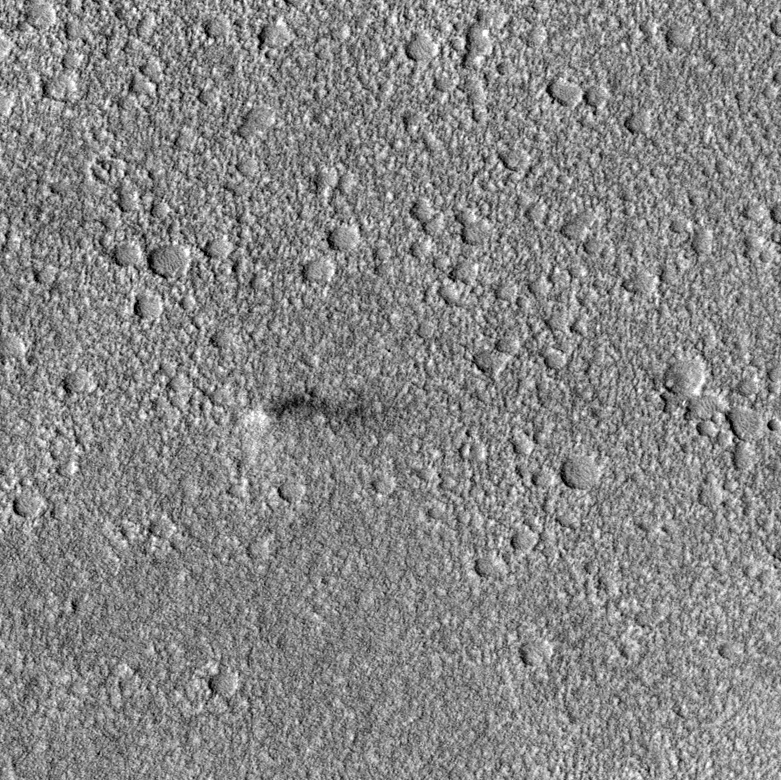
Label: dustdevil